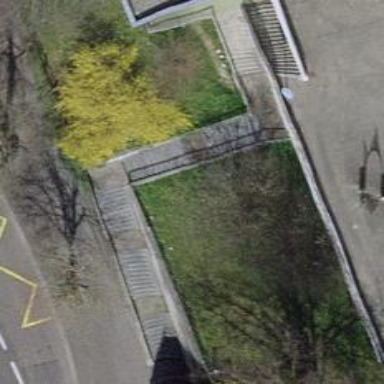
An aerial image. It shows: Set of steps on the road.